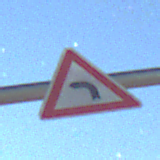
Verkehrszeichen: KurveLinks
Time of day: Night
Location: Outdoor (Nature)
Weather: PartlyCloudy
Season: NotSpecified
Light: Natural